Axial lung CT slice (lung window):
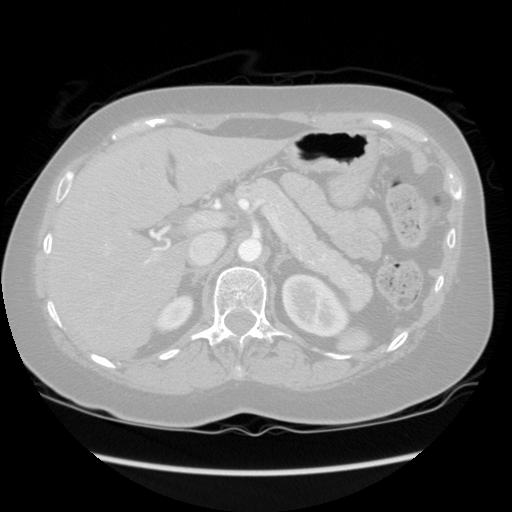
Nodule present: no